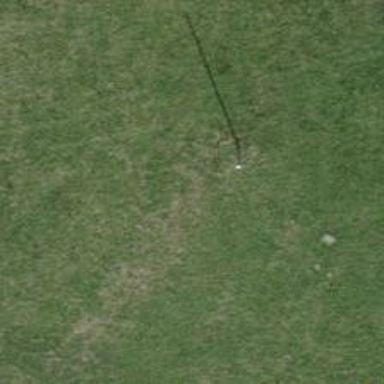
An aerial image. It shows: Minor power line.